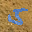
Label: 5